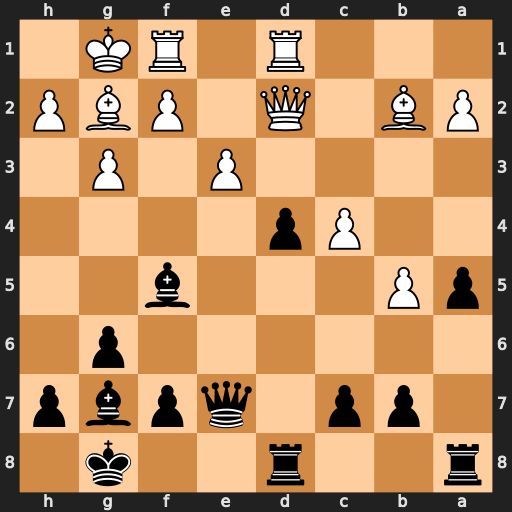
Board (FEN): r2r2k1/1pp1qpbp/6p1/pP3b2/2Pp4/4P1P1/PB1Q1PBP/3R1RK1
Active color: b
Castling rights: -
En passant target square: -
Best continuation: dxe3 Qxe3 Qxe3